Field crop: maize
Growth stage: 2
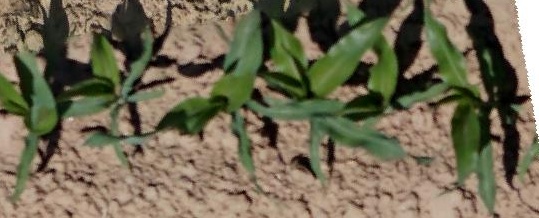
Species: maize